Field crop: maize
Growth stage: 2
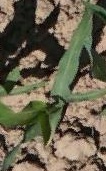
Species: maize